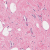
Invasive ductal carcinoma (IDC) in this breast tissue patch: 0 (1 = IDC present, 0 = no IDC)